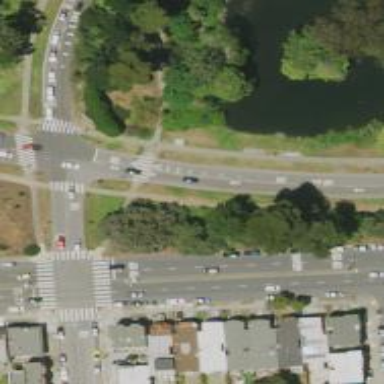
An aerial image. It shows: Unclassified road with separate cycleway.